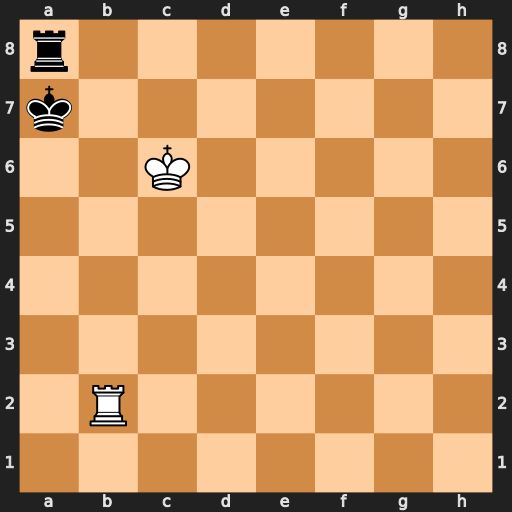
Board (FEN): r7/k7/2K5/8/8/8/1R6/8
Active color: w
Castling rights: -
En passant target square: -
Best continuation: Kc7 Ka6 Ra2+ Kb5 Rxa8